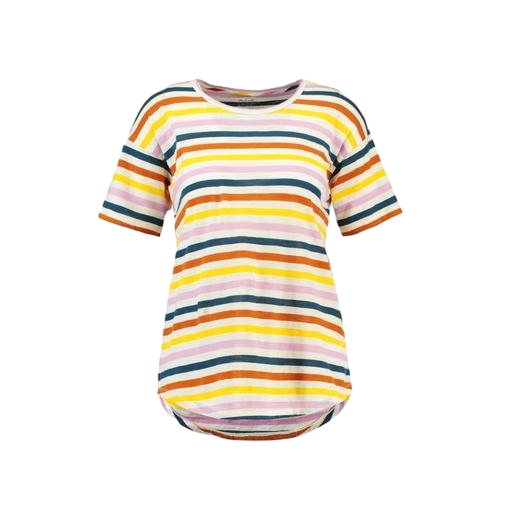
multicolor relaxed t-shirt, multicolor classic tee, multicolor high low t-shirt, white background